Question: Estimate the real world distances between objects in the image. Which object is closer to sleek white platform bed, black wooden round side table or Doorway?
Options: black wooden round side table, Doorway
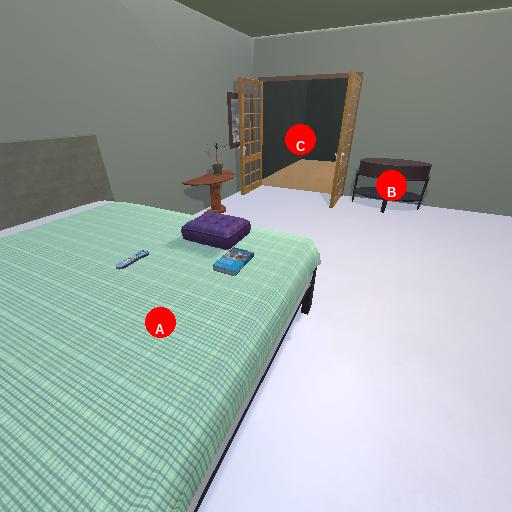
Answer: black wooden round side table